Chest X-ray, AP view. Patient: 55 years old, sex F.
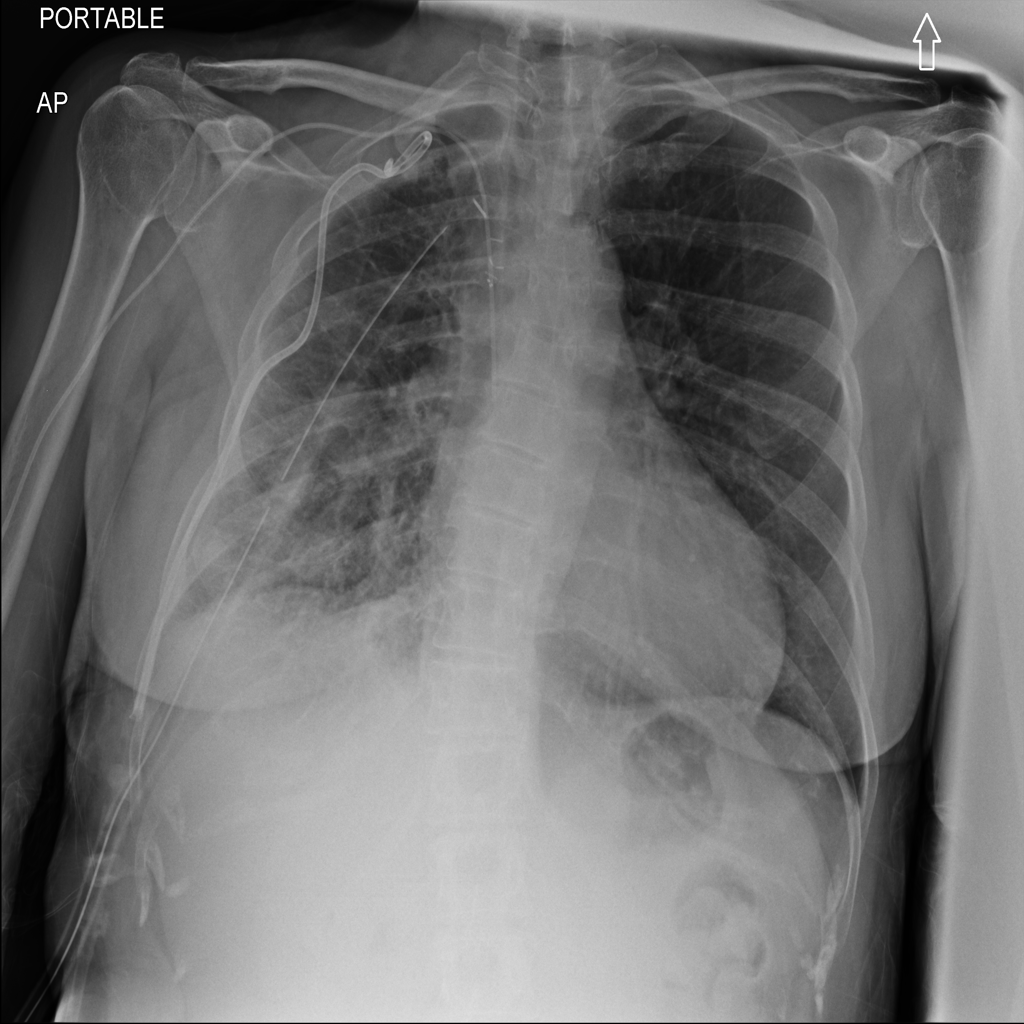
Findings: Infiltration